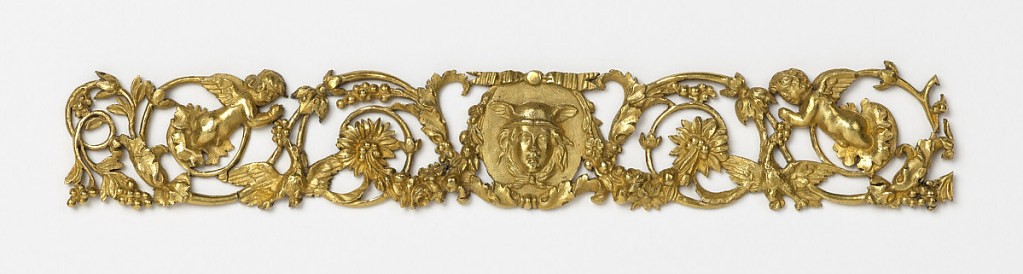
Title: Mount
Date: ca. 1780
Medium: Stamped, cast, and chased gilt bronze
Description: Furniture mount composed of rinceau flanking male head wearing victory helmet..